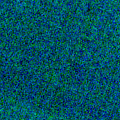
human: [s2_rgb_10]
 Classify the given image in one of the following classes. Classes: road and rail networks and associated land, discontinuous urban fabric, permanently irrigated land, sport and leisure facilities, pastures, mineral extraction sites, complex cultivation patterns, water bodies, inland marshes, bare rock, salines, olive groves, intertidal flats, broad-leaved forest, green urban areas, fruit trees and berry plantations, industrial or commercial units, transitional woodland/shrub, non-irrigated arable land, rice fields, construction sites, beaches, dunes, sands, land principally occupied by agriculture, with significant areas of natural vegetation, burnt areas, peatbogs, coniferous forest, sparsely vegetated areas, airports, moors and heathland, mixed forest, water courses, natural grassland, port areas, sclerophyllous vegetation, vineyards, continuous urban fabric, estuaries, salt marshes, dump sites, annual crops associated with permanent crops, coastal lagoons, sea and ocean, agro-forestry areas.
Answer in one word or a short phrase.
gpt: sea and ocean